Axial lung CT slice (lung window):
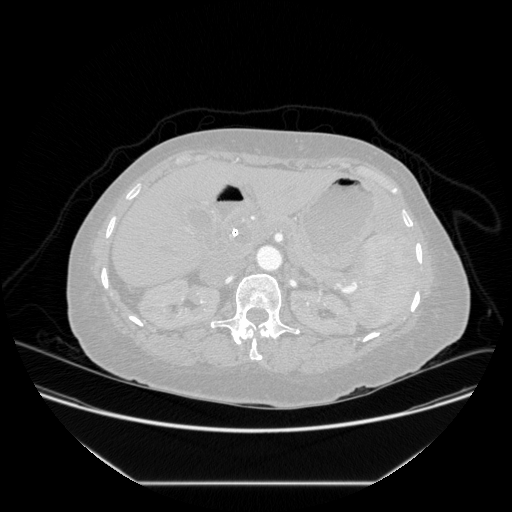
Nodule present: no